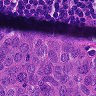
Metastatic tissue present: yes